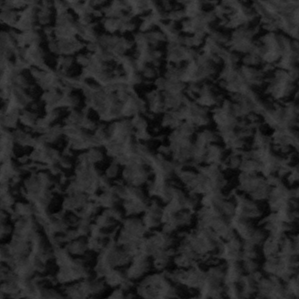
Label: frost